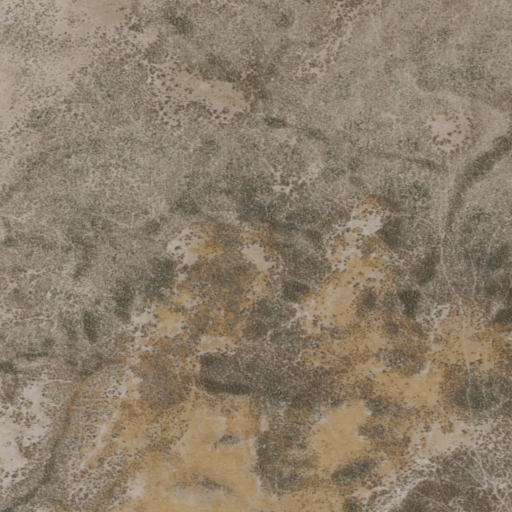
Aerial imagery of plain(s) in Nevada named Macy Flat containing shrub and grassland